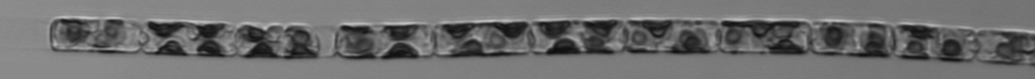
Label: Guinardia_delicatula_TAG_internal_parasite